Aerial crown-view tile of a tropical tree (Barro Colorado Island, Panama), acquired 20241216:
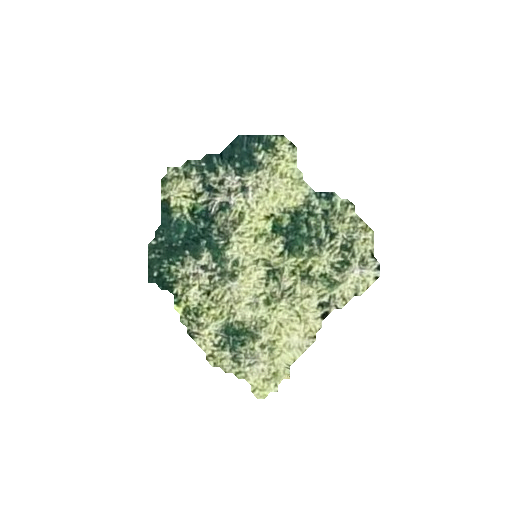
Species: Quararibea stenophylla
GBIF accepted scientific name: Quararibea stenophylla
Crown area: 54.863 m²